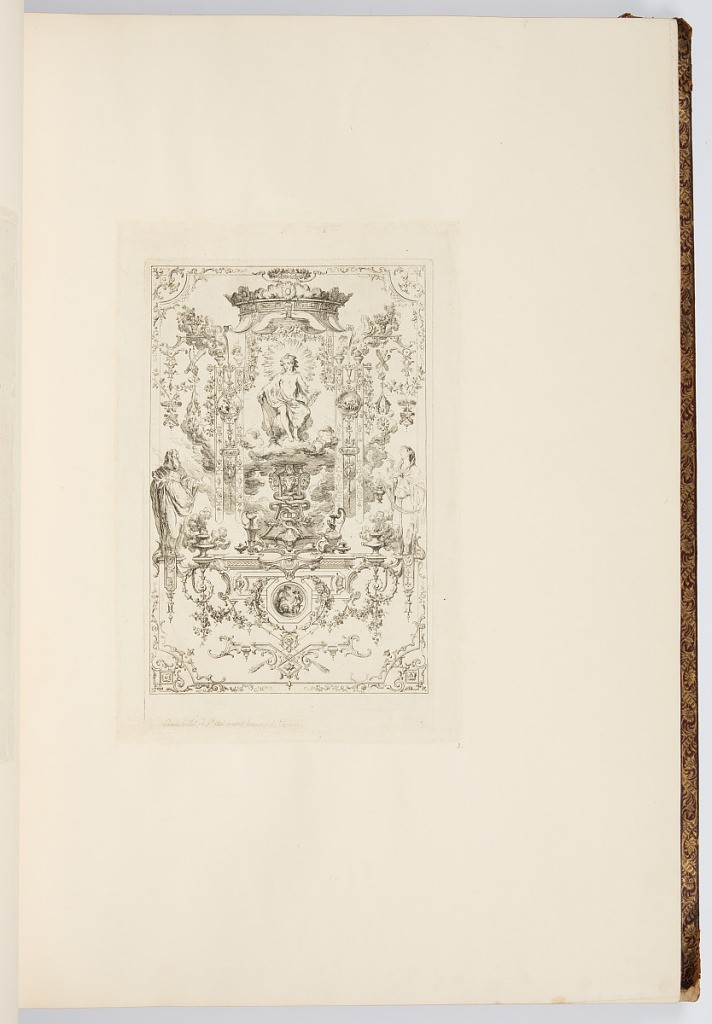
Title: APOLLON
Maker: Claude Gillot, French, 1673–1722
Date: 1729–37
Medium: Etching on laid paper
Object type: Bound print
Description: Plate of arabesques with the figure of Apollo at the center under a baldachin. The plate is before lettering (see 1921-6-224-3 for the version with lettering).